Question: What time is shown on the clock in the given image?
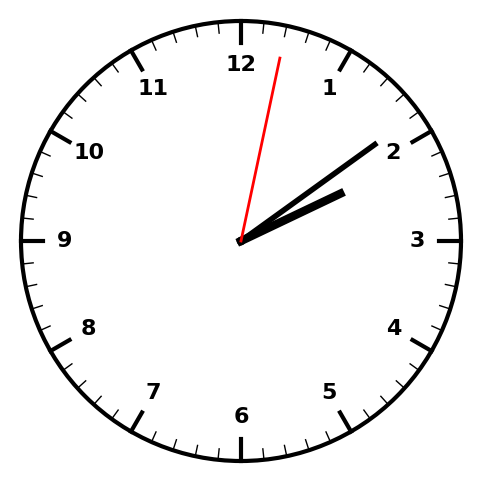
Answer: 02:09:02